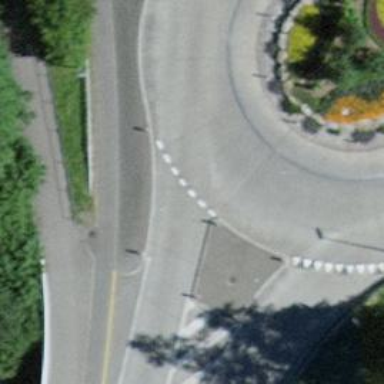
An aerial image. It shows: Primary link highway with asphalt surface.